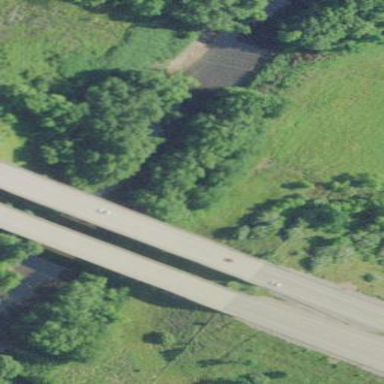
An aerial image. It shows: Man-made bridge.